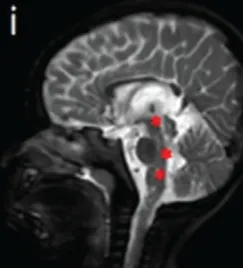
Brain magnetic resonance imaging (MRI). Sagittal T2-weighted imaging at age 2 years
and 9 months : note the bilateral and symmetrical high-intensity signal of
the substantia nigra of the cerebellar peduncle, mesencephalic segment,
posterior region of the bridge, superior cerebellar peduncle and medulla
oblongata.
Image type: radiology (mri)